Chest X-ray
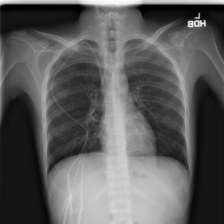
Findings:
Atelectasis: negative
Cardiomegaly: negative
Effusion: negative
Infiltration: negative
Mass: negative
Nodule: negative
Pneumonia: negative
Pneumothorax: negative
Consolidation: negative
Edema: negative
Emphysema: negative
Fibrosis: negative
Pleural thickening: negative
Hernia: negative